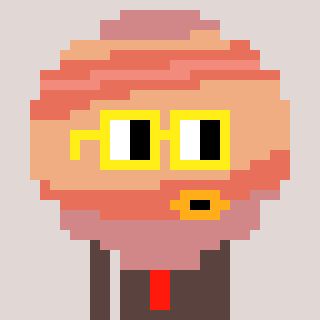
a pixel art character with square yellow glasses, a jupiter-shaped head and a darkbrown-colored body on a warm background